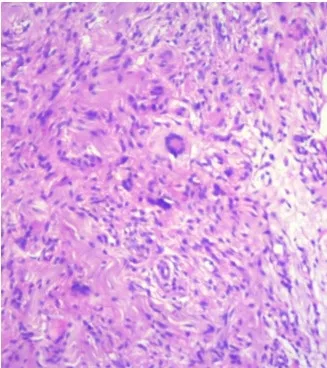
Histopathology showing mononucleated foamy histiocytes (xanthoma cells), aggregates of lymphocytes, plasma cells, and Touton giant cells.
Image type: pathology (h&e)